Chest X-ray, PA view. Patient: 67 years old, sex M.
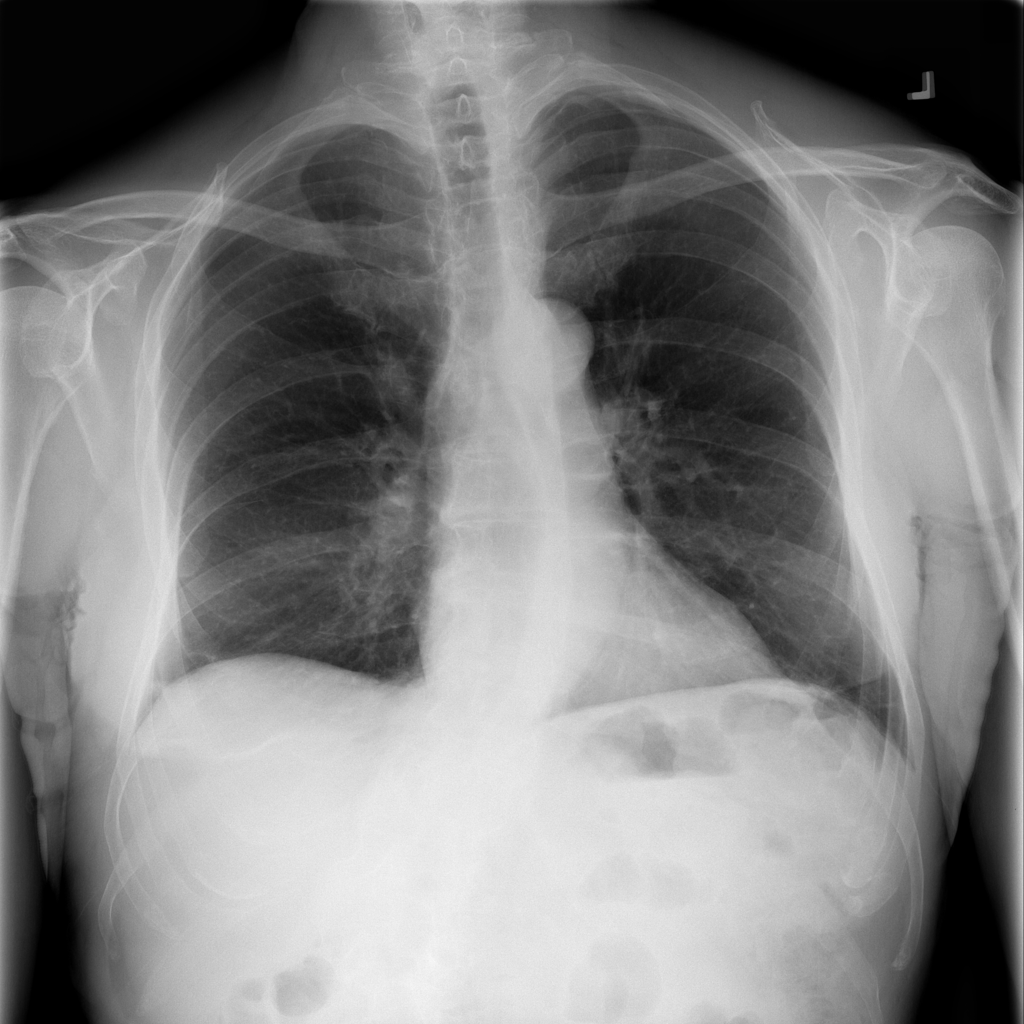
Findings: Atelectasis